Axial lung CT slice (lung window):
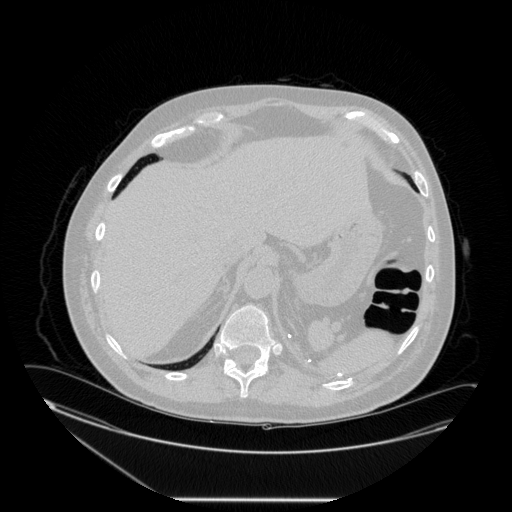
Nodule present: no